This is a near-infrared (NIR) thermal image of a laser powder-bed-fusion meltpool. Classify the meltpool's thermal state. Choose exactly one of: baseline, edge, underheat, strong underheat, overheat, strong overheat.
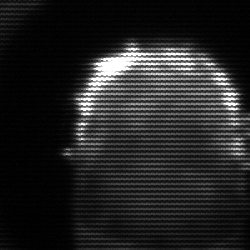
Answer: baseline